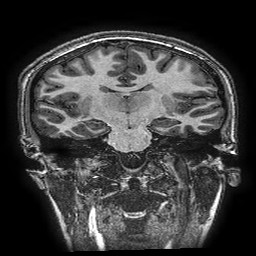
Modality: T1w
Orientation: sagittal
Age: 17
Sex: female
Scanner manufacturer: ge
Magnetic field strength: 3 T
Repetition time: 0.00766 s
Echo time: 0.003476 s